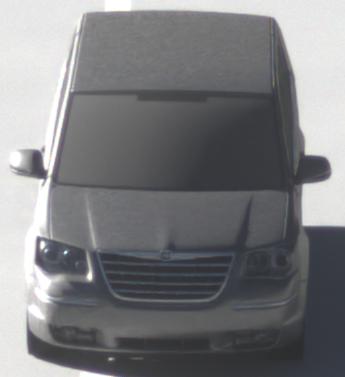
Make: Chrysler
Model: Grand Voyager 3.8
Detailed model: Grand Voyager
Model produced from: 2008/03
Model produced until: 2010/12
Doors: 5
Color: gray
Road condition: dry road
Daytime: sunrise or sunset
Contrast: medium contrast